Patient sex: F
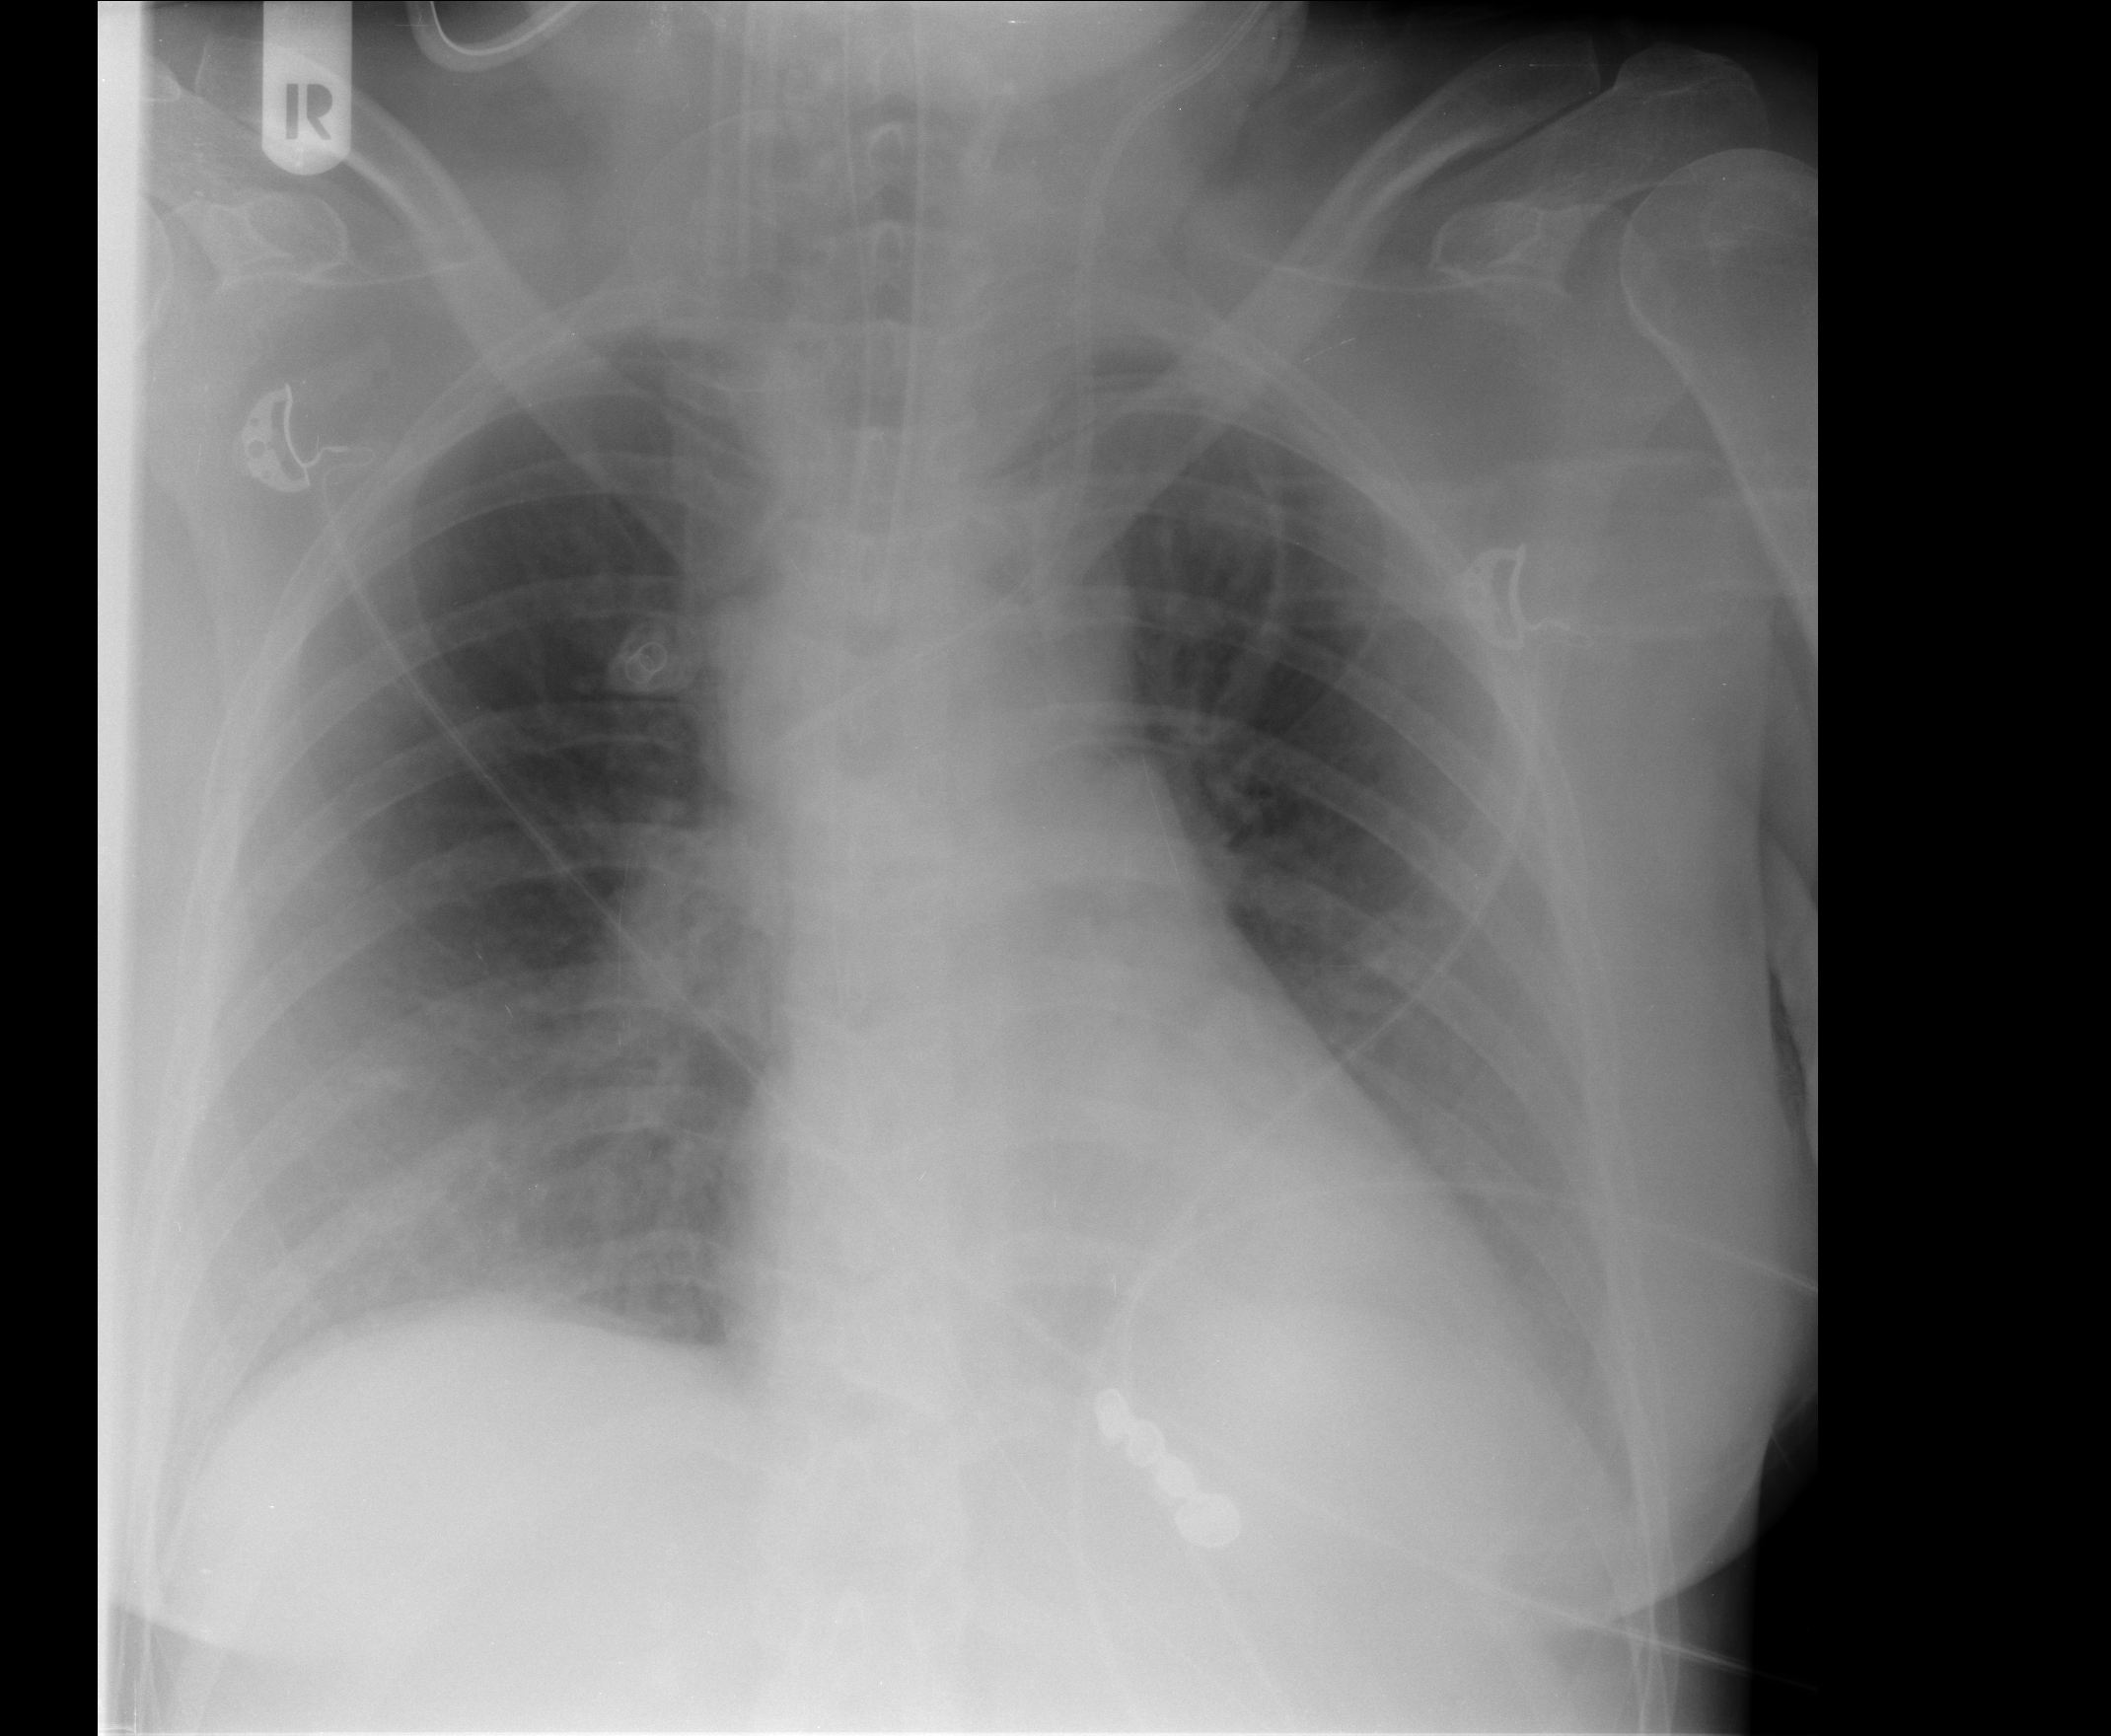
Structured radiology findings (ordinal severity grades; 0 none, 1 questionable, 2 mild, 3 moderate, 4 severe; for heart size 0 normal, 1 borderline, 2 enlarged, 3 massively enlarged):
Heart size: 0
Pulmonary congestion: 0
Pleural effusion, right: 0
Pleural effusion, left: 0
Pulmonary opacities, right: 0
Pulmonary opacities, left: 0
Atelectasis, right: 1
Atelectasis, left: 1